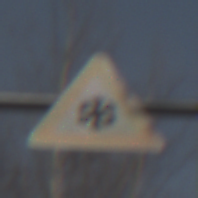
Verkehrszeichen: SchneeOderEisglaette
Umgebung: Outdoor, Nature
Tageszeit: MorningAfternoon
Wetter: Clear
Licht: Natural
Jahreszeit: Winter
Kontrast: HighContrast